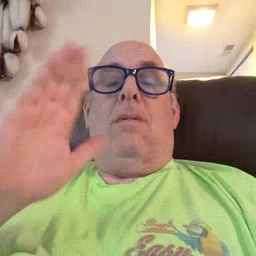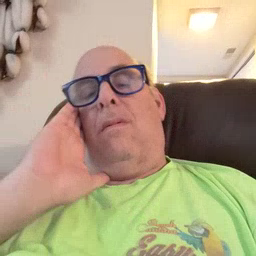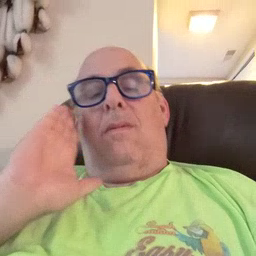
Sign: nap